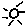
Label: sun